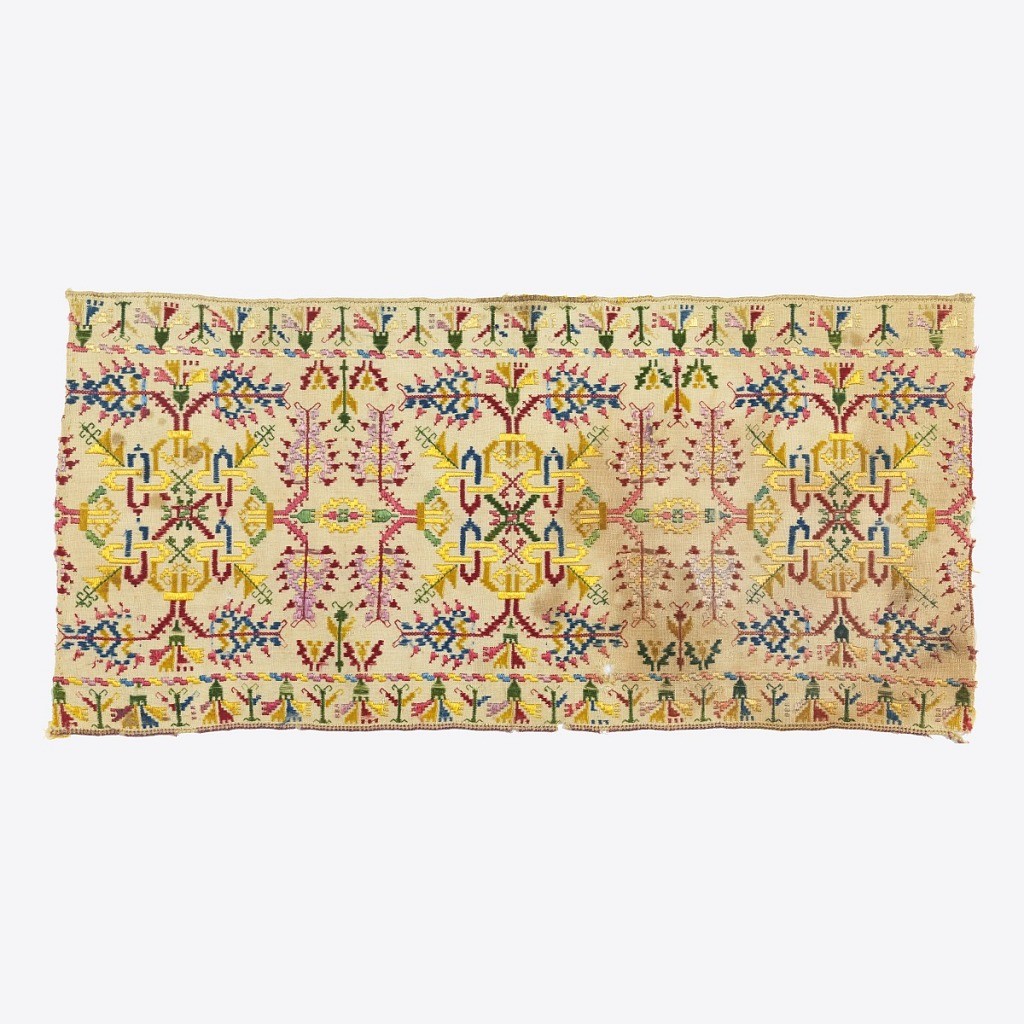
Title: Band
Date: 19th century
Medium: silk embroidery on linen foundation Technique: embroidered in satin, double running, cross and buttonhole stitches on plain weave
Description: Embroidery in formalized design of interlacements, leaves and carnations with narrow borders of carnations.